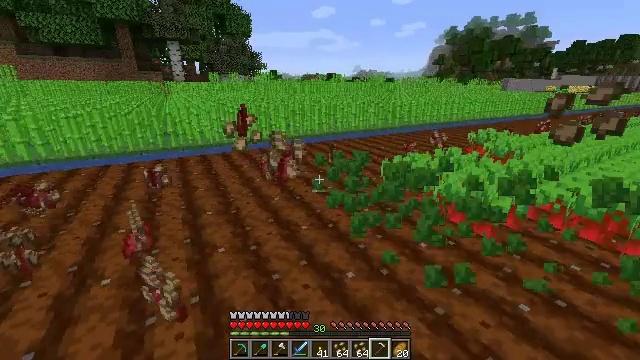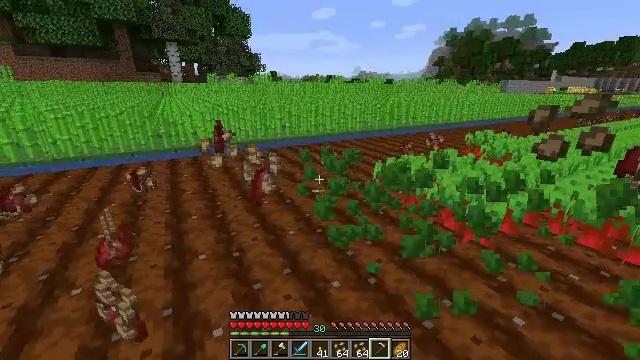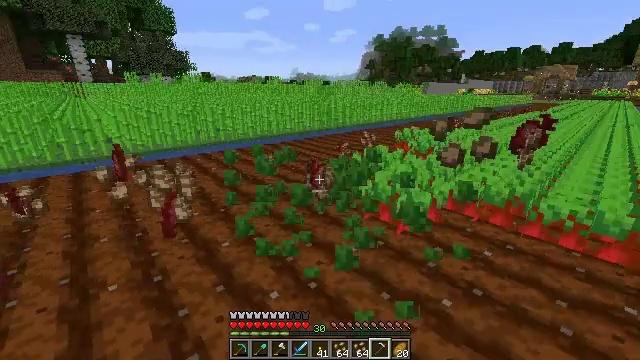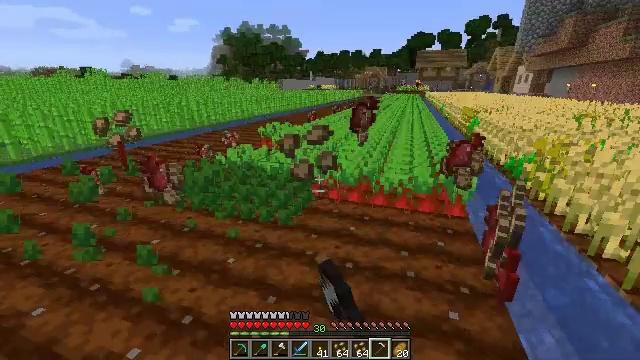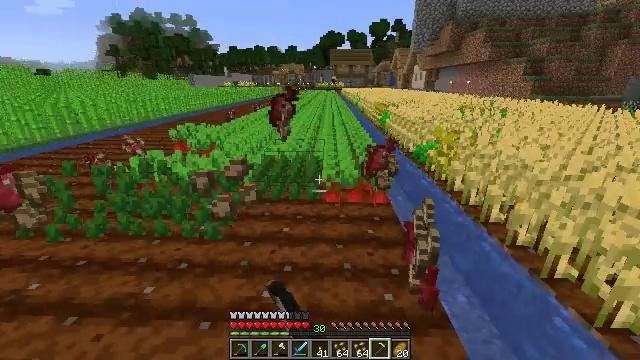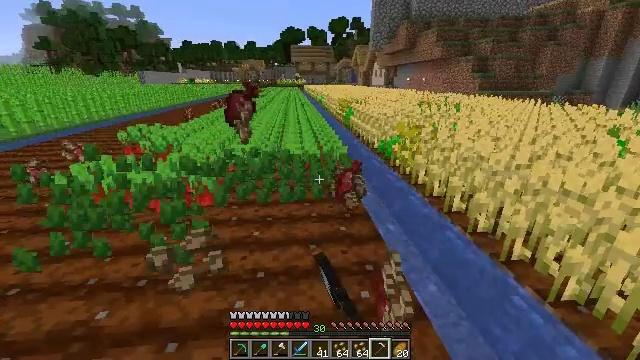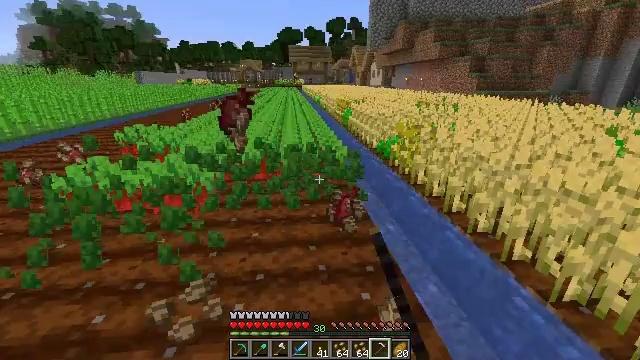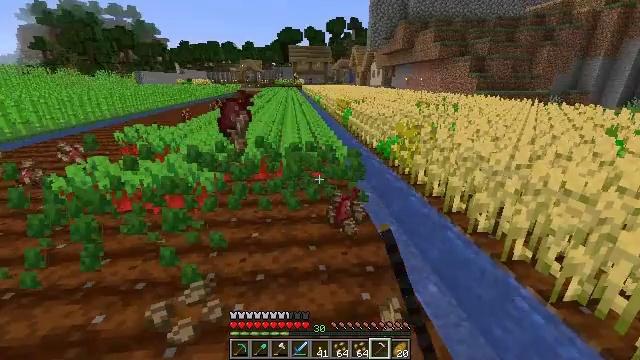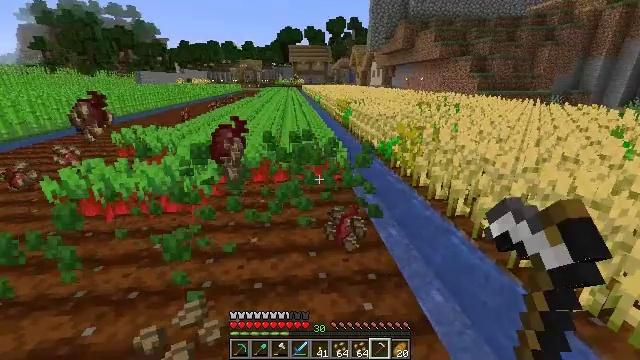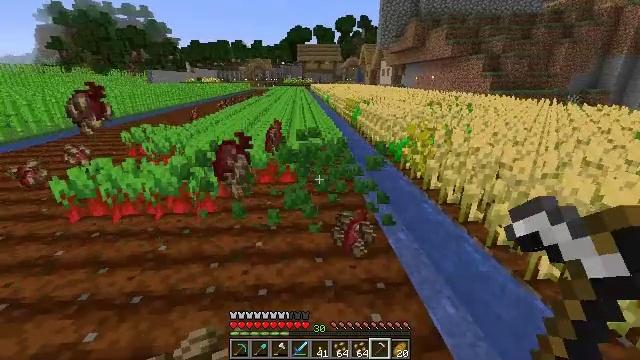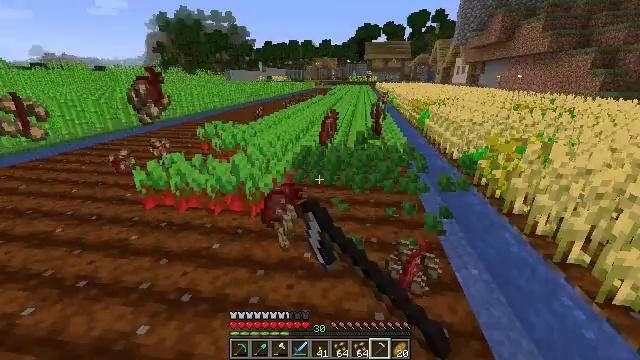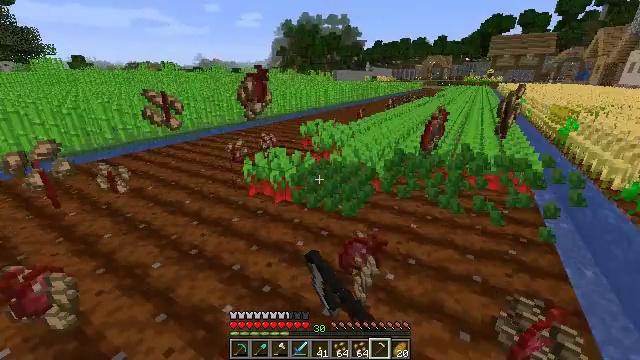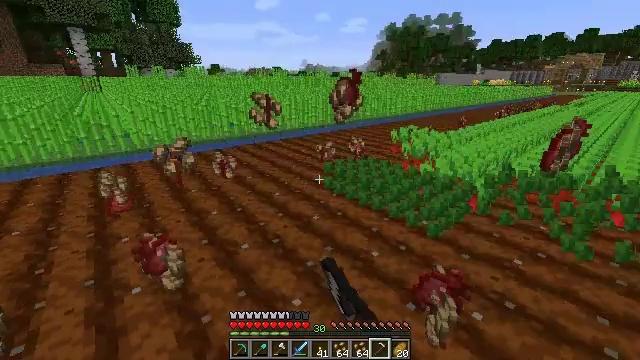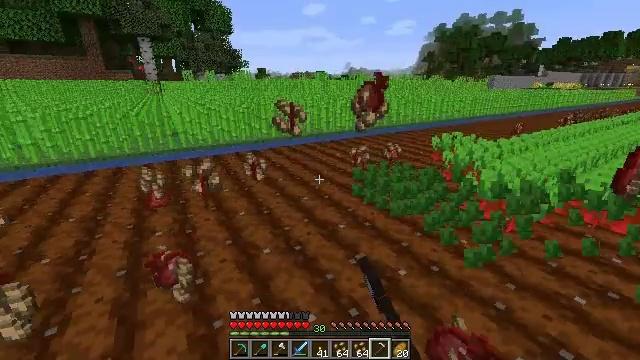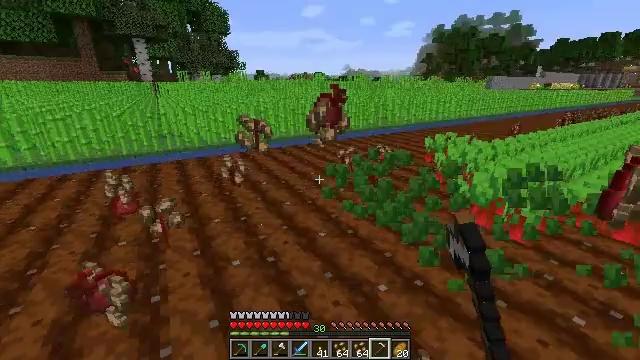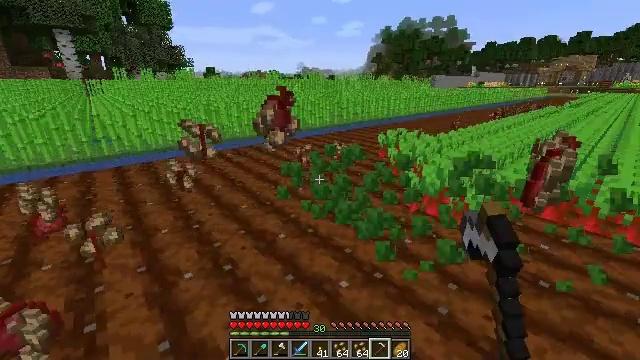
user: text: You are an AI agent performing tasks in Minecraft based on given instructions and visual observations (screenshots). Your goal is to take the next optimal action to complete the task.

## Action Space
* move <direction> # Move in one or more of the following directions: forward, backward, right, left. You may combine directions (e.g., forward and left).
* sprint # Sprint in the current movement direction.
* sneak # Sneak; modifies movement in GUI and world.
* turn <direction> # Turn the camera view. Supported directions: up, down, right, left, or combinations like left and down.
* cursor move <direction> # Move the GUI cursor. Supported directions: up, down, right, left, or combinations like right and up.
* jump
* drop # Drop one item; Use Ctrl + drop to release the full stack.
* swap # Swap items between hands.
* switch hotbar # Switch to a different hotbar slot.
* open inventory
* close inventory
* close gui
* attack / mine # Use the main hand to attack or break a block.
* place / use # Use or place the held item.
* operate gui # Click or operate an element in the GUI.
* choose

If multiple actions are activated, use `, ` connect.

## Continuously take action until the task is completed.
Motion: motion action
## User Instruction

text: Pull up beetroots from the soil.
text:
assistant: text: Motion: move forward and move right, attack / mine
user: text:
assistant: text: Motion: move forward and move right, turn right, attack / mine
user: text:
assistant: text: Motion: turn right, attack / mine
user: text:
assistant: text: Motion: turn right, attack / mine
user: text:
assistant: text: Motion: turn right, attack / mine
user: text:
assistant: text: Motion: attack / mine
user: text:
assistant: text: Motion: attack / mine
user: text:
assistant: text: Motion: move forward, attack / mine
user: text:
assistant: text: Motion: move forward, turn left, attack / mine
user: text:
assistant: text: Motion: move forward, turn left, attack / mine
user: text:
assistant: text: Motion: move forward, turn left, attack / mine
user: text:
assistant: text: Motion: move forward and move right, turn left, attack / mine
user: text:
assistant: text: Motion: move forward and move right, turn left, attack / mine
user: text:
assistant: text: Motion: move forward and move right, attack / mine
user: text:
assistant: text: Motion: move forward and move right, turn right, attack / mine
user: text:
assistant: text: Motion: move right, turn right, attack / mine
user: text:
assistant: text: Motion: turn right, attack / mine
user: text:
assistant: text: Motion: turn right and down, attack / mine
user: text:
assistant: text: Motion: turn right, attack / mine
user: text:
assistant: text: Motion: attack / mine
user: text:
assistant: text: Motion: attack / mine
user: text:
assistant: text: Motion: attack / mine
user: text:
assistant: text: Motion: move forward, turn left, attack / mine
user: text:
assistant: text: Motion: move forward and move right, turn left, attack / mine
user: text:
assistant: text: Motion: move forward and move right, turn left, attack / mine
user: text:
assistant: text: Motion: move forward and move right, turn left and up, attack / mine
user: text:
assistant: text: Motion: move forward and move right, turn left, attack / mine
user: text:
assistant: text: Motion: move forward and move right, turn left, attack / mine
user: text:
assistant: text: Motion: move forward and move right, turn left, attack / mine
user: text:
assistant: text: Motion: move forward and move right, turn left, attack / mine